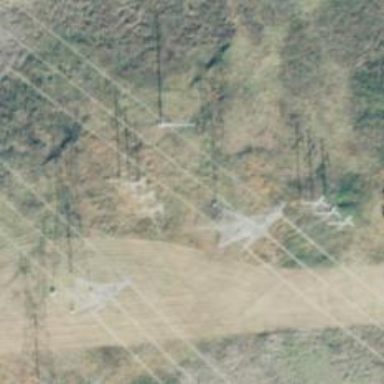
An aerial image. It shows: Lattice structure tower used for power transmission.